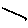
Label: line